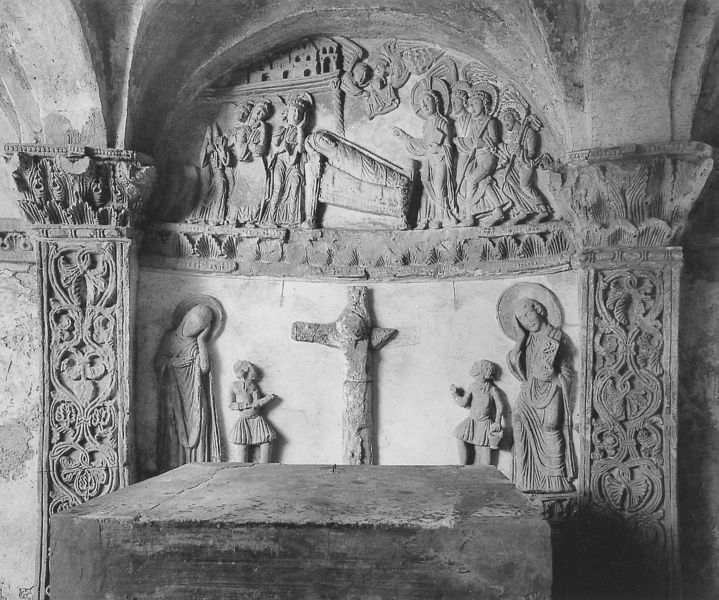
Titel: Civate, S. Pietro al Monte
Standort: Civate, S. Pietro (EU - I)
Schlagwörter: schatten, frauen, menschen, stadt, pfeiler, szene, säule, säulen, ornament, johannes, stein, tot, kind, blatt, engel, relief, mauer, figuren, rundbogen, ornamente, bett, bögen, gewölbe, buch, kreuz, rippen, altar, kapitelle, kapitell, heiligenschein, beerdigung, sarg, christus, grab, kreuzigung, mittelalter, romanik, heilige, heilig, maria, magdalena, grablegung, marientod, grabmal, krypta, sarkophag, grablege, halbrelief, reielf